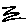
Label: zigzag